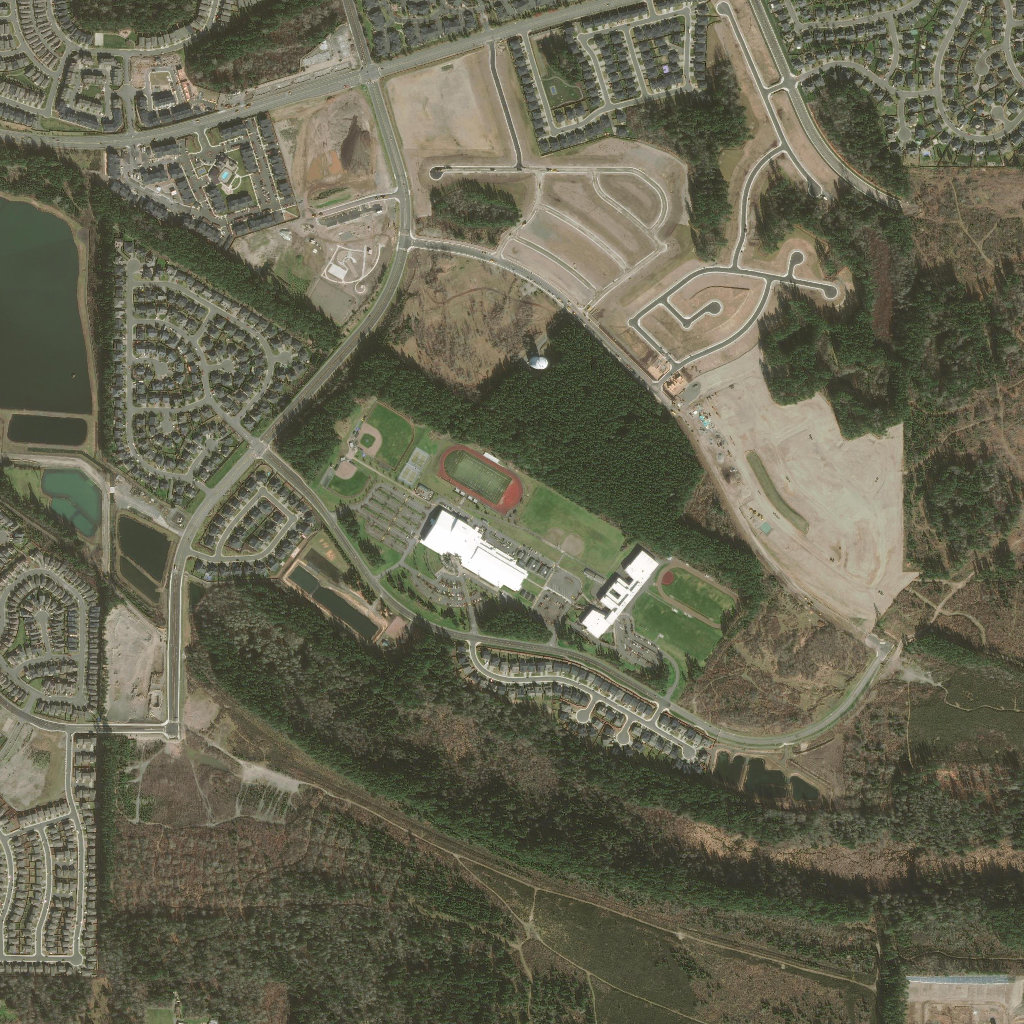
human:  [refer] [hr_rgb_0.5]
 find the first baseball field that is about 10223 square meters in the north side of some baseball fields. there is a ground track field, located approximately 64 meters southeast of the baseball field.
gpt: <box>[[34, 39, 41, 45, 0]]</box>

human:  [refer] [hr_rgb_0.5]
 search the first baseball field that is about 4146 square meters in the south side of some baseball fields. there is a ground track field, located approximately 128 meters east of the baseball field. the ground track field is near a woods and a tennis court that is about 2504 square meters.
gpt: <box>[[31, 44, 36, 49, 0]]</box>